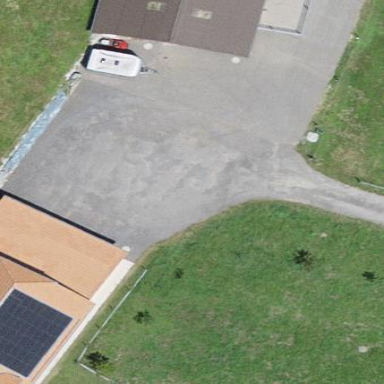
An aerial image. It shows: Stable building.